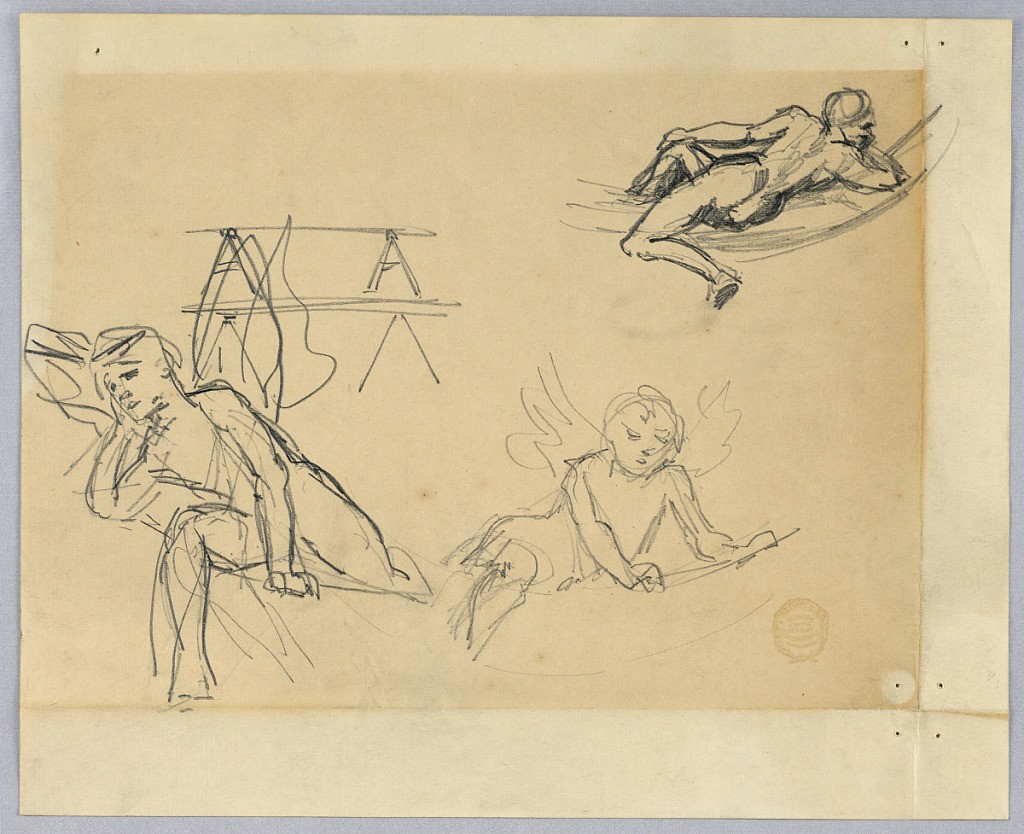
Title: Study for "Zodiac"
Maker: Francis Augustus Lathrop, American, 1849–1909
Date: ca. 1894
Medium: Graphite on paper
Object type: Drawing
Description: Sketch of reclining figures.